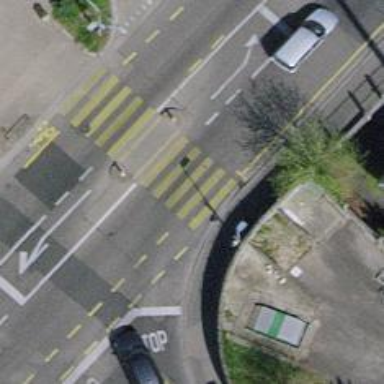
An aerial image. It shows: Uncontrolled crossing with pedestrian island.